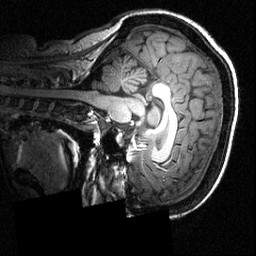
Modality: T1w
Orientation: sagittal
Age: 26
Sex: female
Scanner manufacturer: siemens
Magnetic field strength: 3.951 T
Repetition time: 1.5 s
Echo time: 0.00335 s